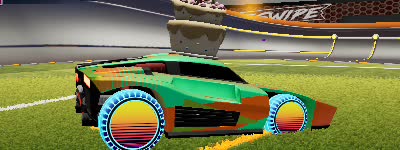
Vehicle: breakout